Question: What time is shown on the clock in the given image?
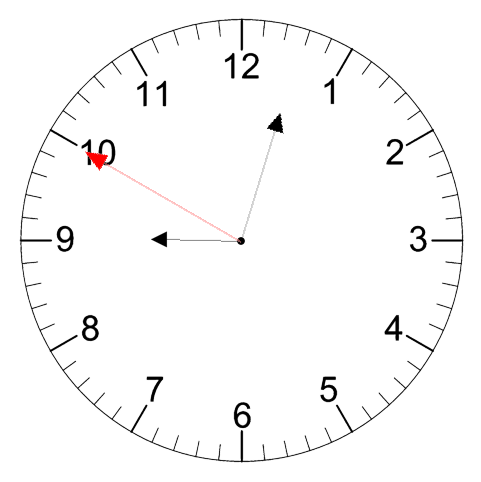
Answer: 09:02:50